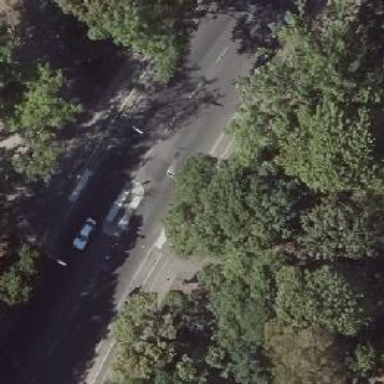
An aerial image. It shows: Unmarked crossing with pedestrian island. The crossing includes traffic calming island.